Aerial crown-view tile of a tropical tree (Barro Colorado Island, Panama), acquired 20240716:
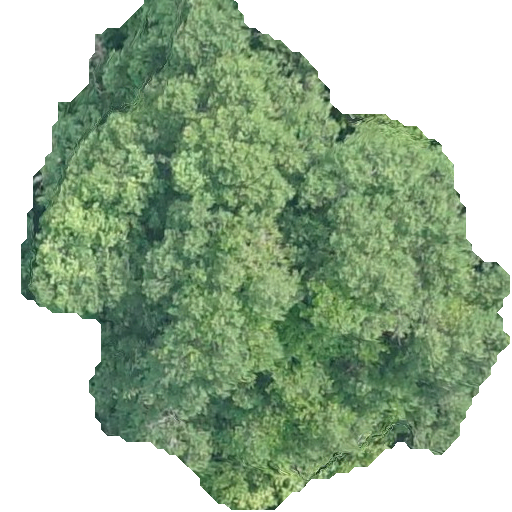
Species: Calophyllum longifolium
GBIF accepted scientific name: Calophyllum longifolium
Crown area: 262.481 m²